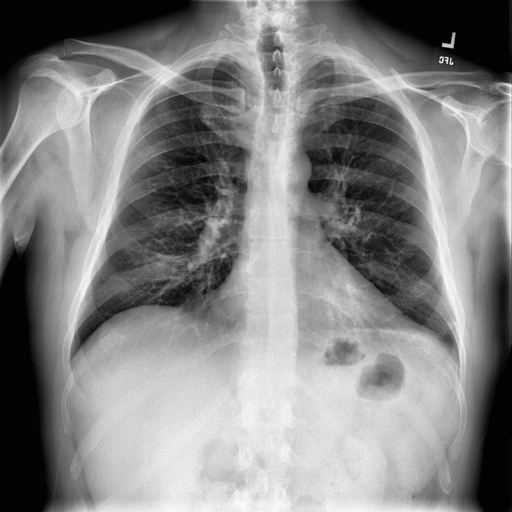
Finding: NORMAL